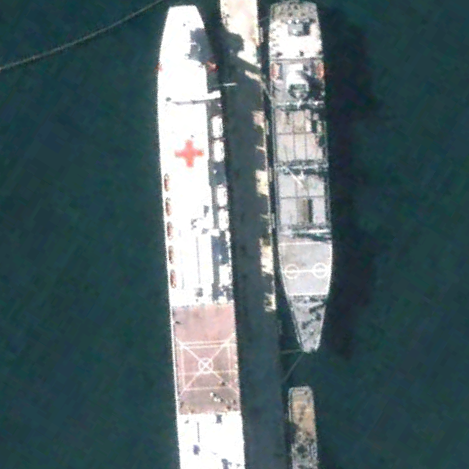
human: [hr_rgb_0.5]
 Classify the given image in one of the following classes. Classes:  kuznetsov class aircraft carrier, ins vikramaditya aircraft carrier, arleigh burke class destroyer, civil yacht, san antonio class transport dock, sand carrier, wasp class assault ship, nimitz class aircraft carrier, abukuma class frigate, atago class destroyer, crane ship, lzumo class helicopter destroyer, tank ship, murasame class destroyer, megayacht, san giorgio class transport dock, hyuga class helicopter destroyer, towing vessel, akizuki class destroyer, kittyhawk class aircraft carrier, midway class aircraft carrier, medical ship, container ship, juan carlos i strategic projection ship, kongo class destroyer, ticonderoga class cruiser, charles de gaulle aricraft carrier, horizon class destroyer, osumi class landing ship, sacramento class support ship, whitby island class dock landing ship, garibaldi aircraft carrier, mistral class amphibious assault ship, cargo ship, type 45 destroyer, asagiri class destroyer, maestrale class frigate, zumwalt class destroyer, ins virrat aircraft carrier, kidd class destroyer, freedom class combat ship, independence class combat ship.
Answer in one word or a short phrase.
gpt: Medical ship